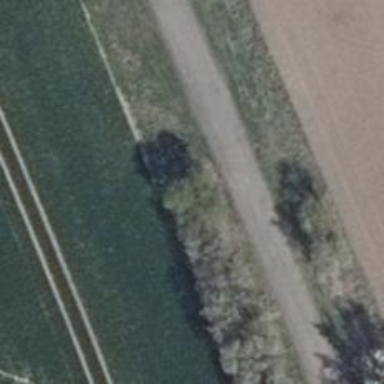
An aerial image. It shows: Row of trees in natural setting.